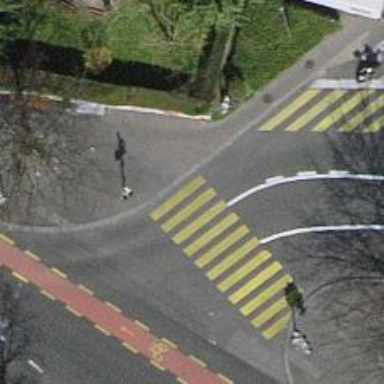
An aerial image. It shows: Road crossing with traffic signals.